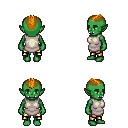
a pixel art fantasy rpg character, female body template, orc, green skin, white tunic, gold greaves, dark blonde short mohawk hairstyle, four views (front, back, left, right), 2x2 character sprite sheet, small pixel art, hard edges, no anti-aliasing